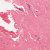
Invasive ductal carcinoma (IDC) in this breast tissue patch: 0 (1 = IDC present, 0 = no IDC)